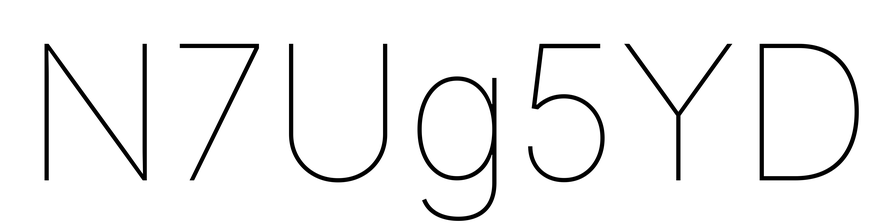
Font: Inter_Thin